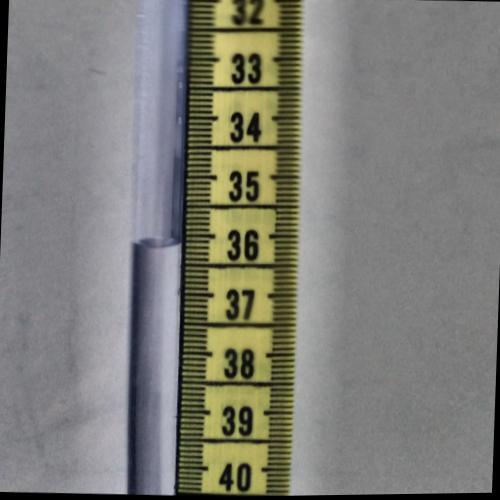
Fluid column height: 36.2 cm